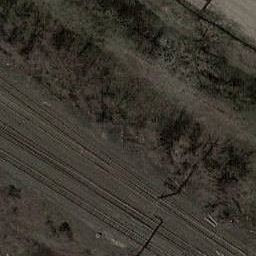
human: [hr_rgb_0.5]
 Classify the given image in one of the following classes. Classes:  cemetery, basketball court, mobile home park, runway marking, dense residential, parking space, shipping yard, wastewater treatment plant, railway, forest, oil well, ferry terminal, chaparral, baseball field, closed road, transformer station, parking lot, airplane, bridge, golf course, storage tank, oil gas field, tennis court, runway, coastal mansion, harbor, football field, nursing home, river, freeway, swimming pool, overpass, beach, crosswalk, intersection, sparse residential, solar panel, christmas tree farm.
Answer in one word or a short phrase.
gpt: railway